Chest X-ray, AP view. Patient: 49 years old, sex M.
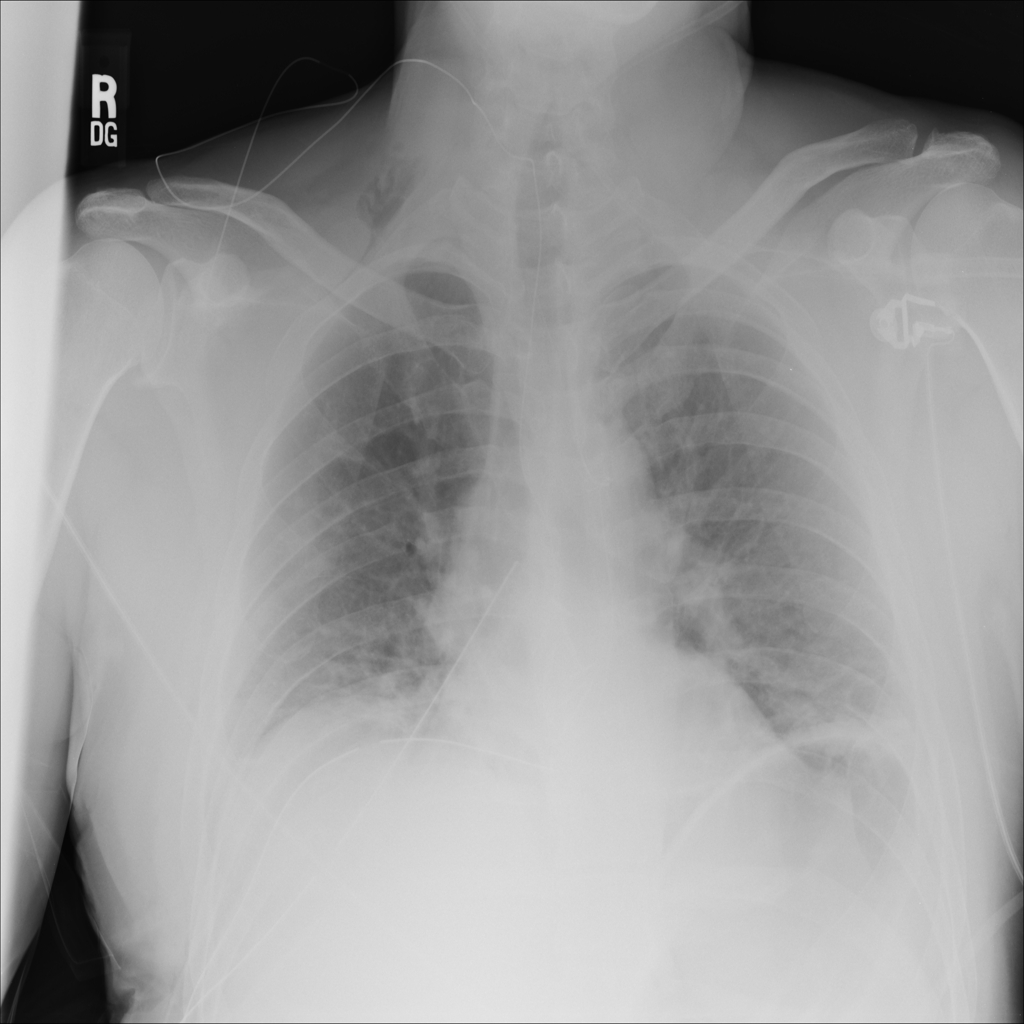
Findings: No Finding